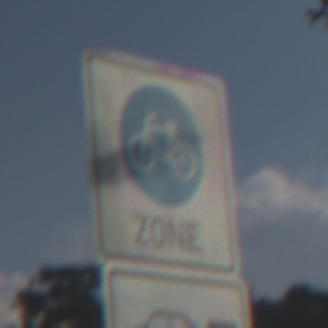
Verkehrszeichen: BeginnFahrradzone
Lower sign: MehrspurigeFahrzeugeFrei2
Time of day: MorningAfternoon
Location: Outdoor (Nature)
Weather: PartlyCloudy
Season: NotSpecified
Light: Natural